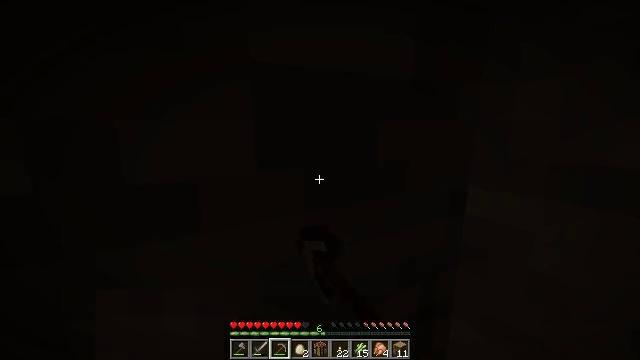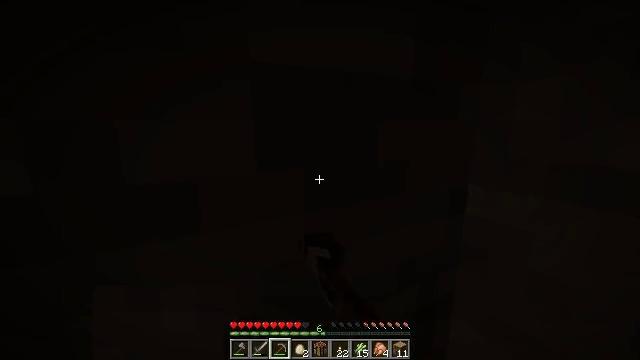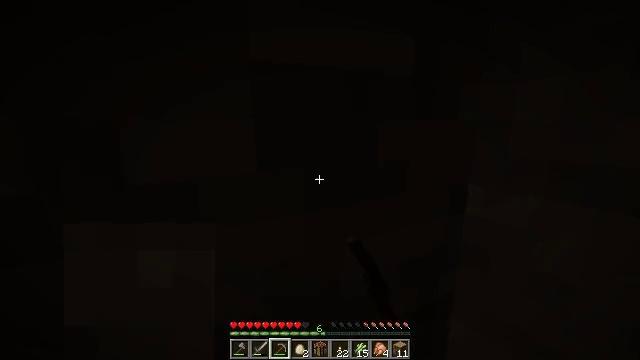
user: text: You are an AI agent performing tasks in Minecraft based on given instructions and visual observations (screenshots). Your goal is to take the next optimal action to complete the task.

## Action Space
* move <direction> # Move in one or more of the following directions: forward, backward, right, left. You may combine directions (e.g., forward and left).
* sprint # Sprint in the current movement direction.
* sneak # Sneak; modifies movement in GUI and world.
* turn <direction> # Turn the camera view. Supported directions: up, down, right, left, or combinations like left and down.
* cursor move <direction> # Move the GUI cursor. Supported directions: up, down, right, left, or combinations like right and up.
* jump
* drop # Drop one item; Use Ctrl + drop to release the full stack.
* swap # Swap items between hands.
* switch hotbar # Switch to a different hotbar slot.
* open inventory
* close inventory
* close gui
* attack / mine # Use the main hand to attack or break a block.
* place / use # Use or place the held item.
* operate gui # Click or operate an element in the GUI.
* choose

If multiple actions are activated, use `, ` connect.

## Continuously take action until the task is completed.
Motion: motion action
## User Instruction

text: Left click to collect the wall torch.
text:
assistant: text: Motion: no_op
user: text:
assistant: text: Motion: no_op
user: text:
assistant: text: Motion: no_op